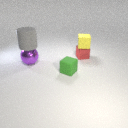
large purple metal sphere to the left of small red metal cube